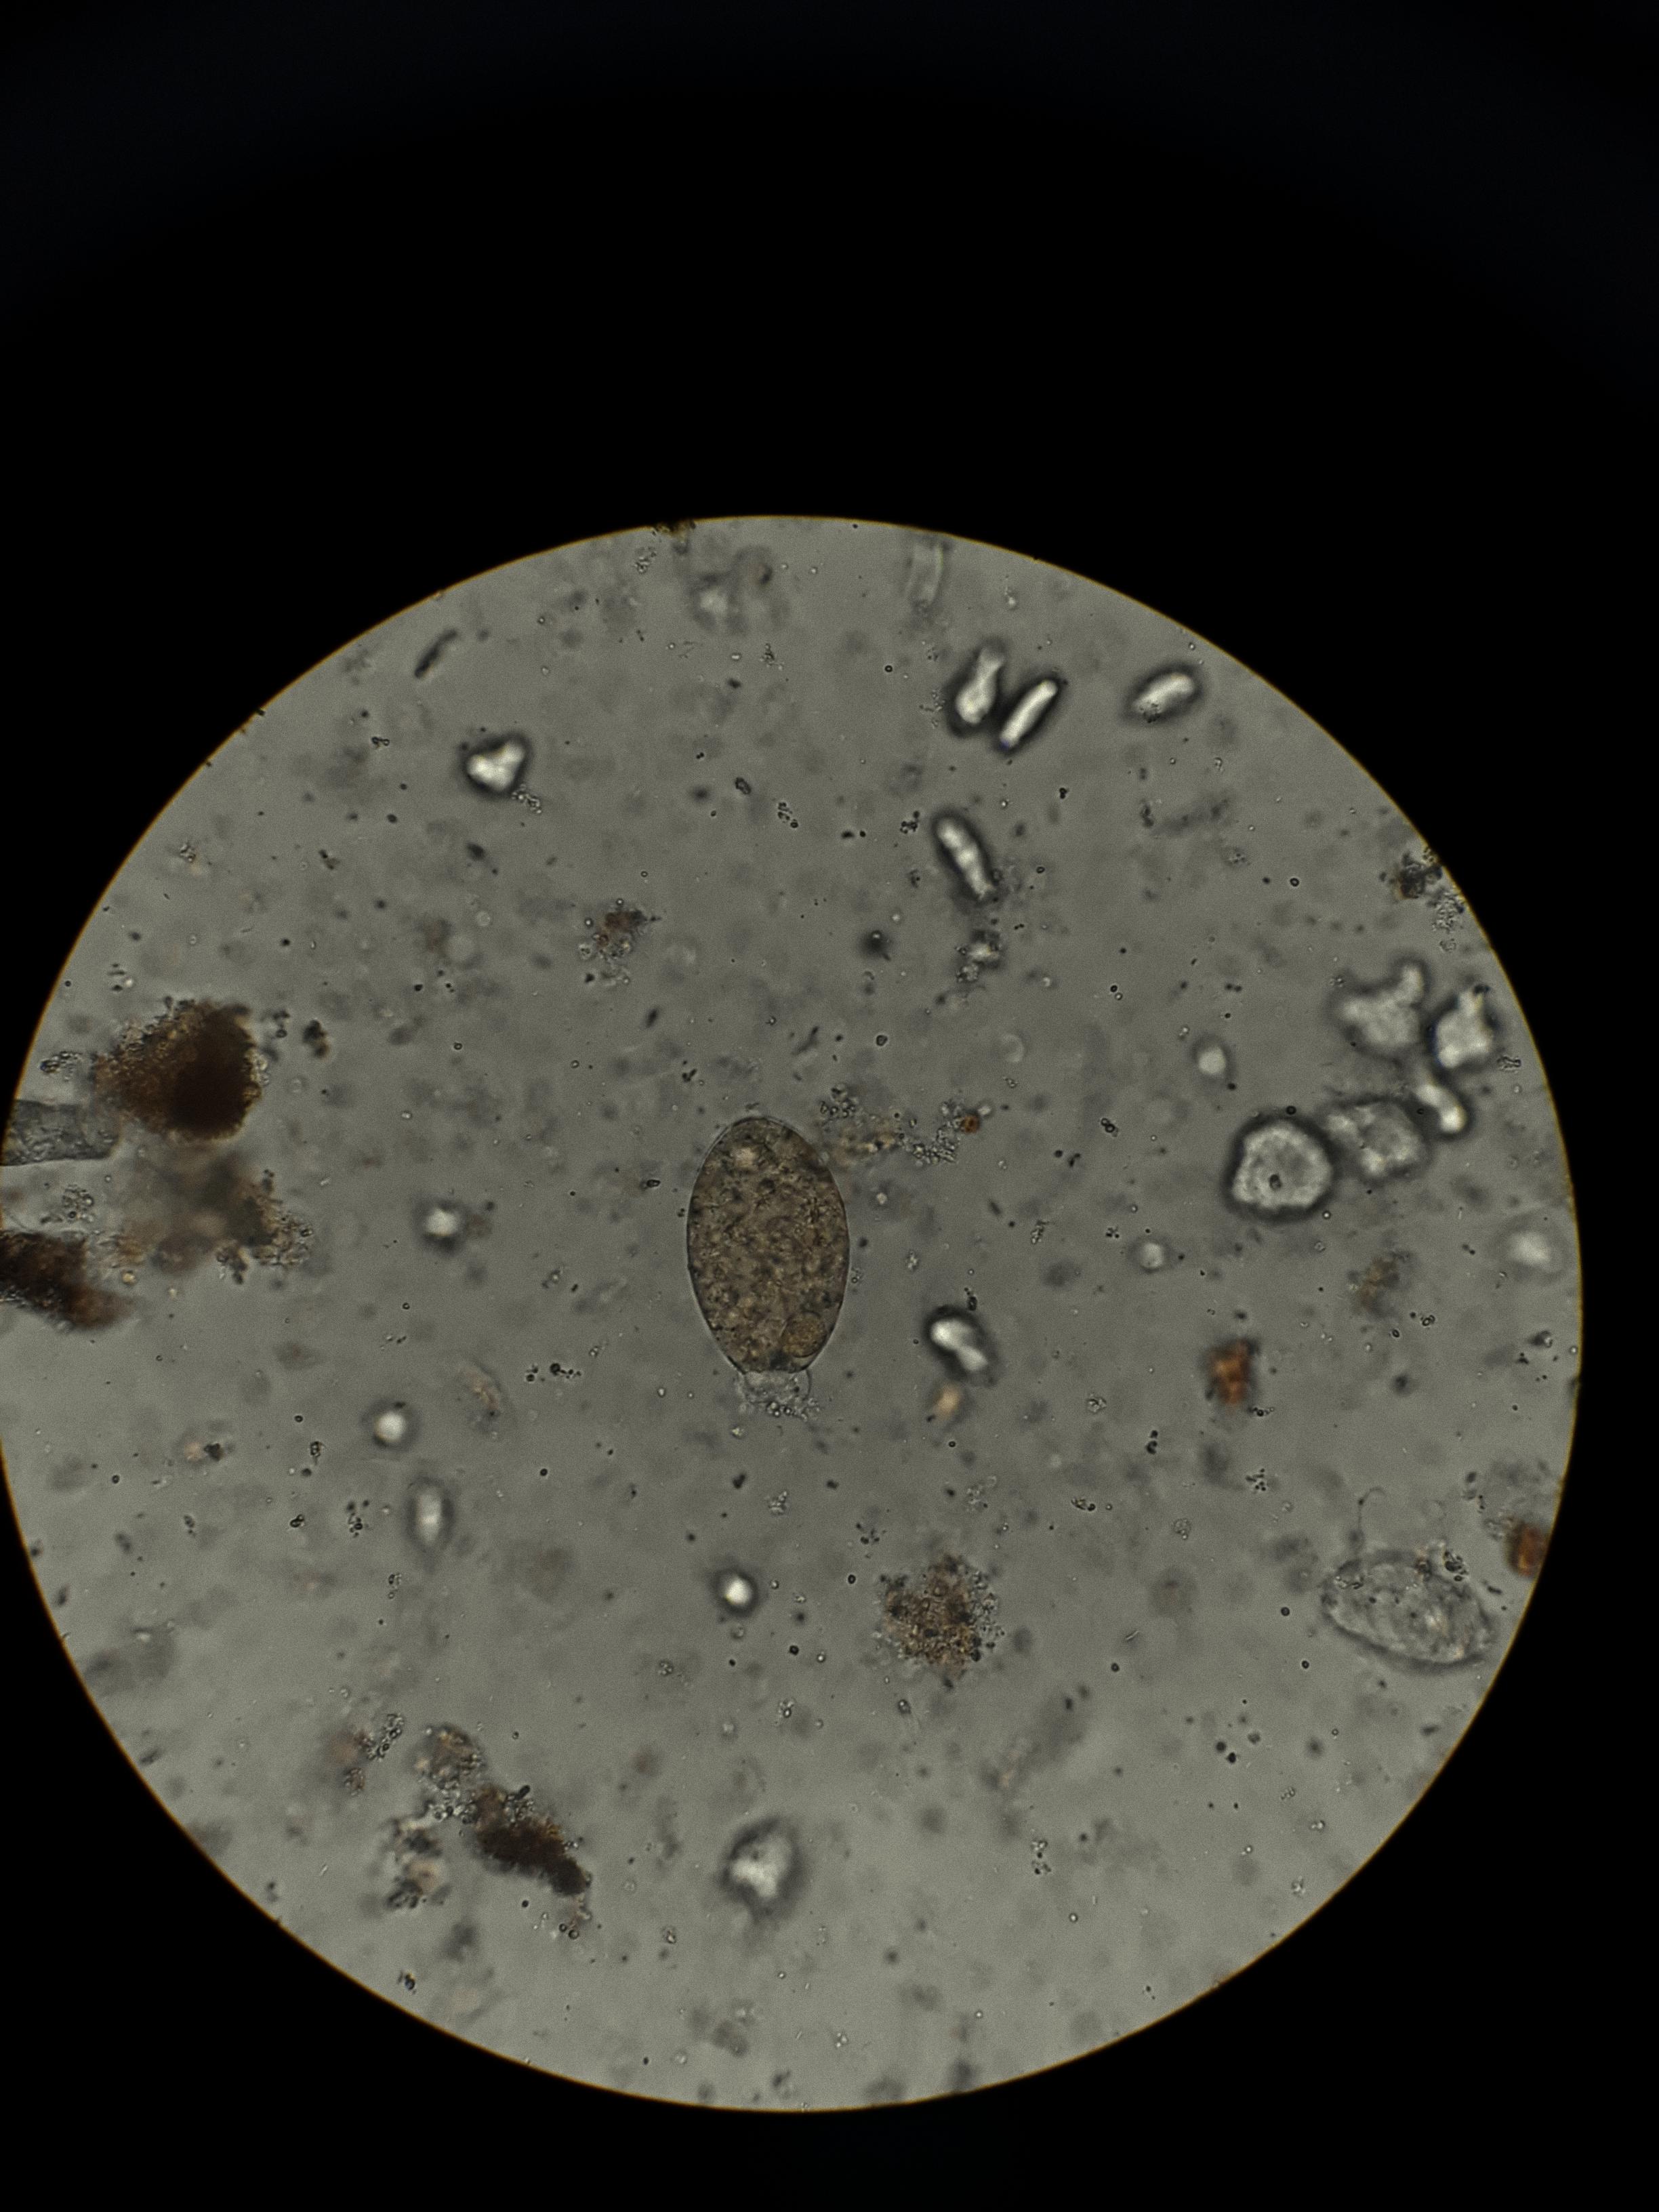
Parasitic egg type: Fasciolopsis buski